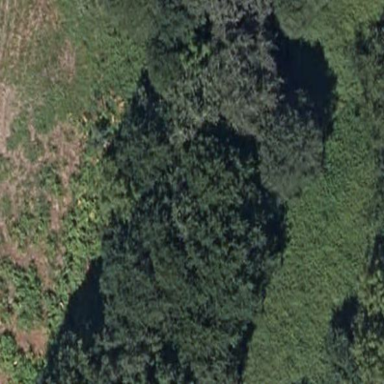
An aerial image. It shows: Mixed forest with various types of leaves.